Interaction volume radius: 10 \u00c5
Interaction volume height: 25 \u00c5
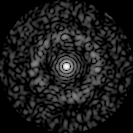
Disorder parameter: 0.8443